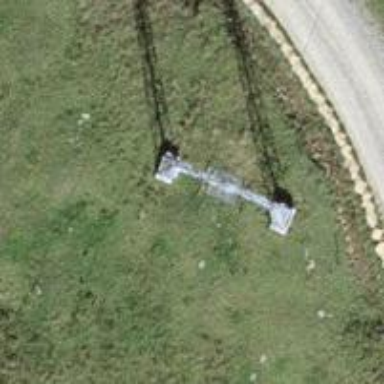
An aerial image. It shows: Pylon used for aerialway.